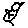
Label: bird